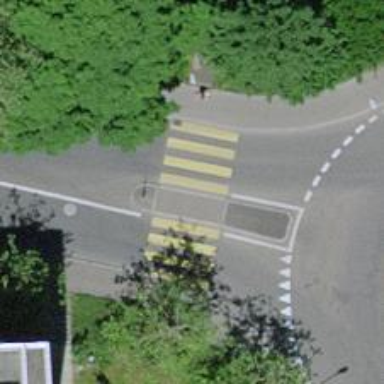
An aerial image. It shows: Kerb serving as barrier.